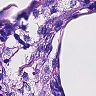
Metastatic tissue present: no